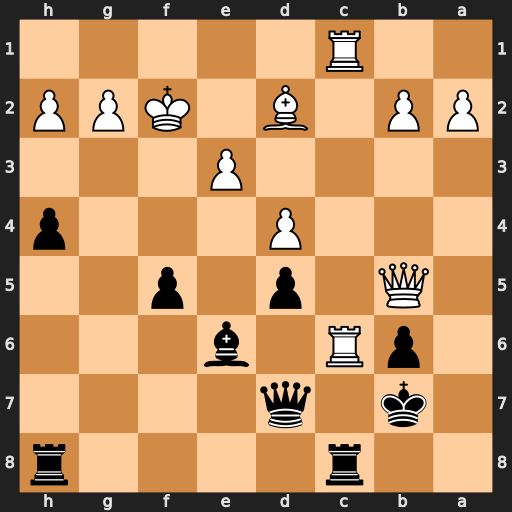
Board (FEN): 2r4r/1k1q4/1pR1b3/1Q1p1p2/3P3p/4P3/PP1B1KPP/2R5
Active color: b
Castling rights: -
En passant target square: -
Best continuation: Rxc6 Rxc6 Qxc6 Qxc6+ Kxc6